Aerial crown-view tile of a tropical tree (Barro Colorado Island, Panama), acquired 20240813:
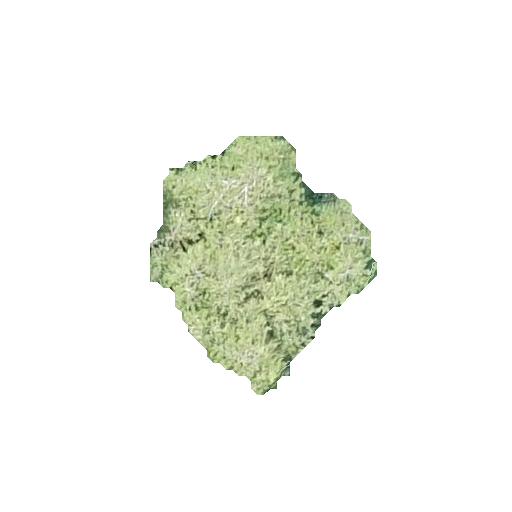
Species: Quararibea stenophylla
GBIF accepted scientific name: Quararibea stenophylla
Crown area: 54.863 m²